Aerial crown-view tile of a tropical tree (Barro Colorado Island, Panama), acquired 20250512:
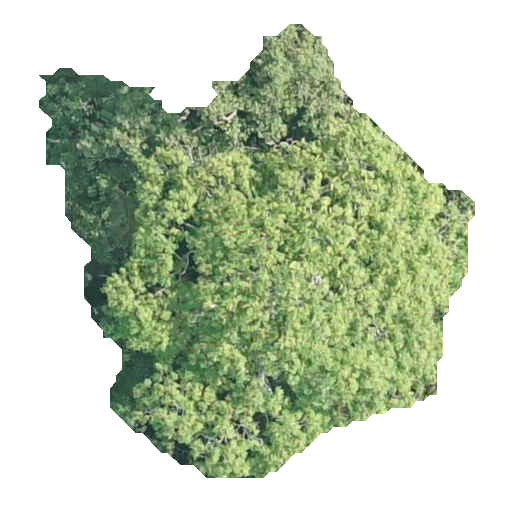
Species: Dipteryx oleifera
GBIF accepted scientific name: Dipteryx oleifera
Crown area: 185.809 m²